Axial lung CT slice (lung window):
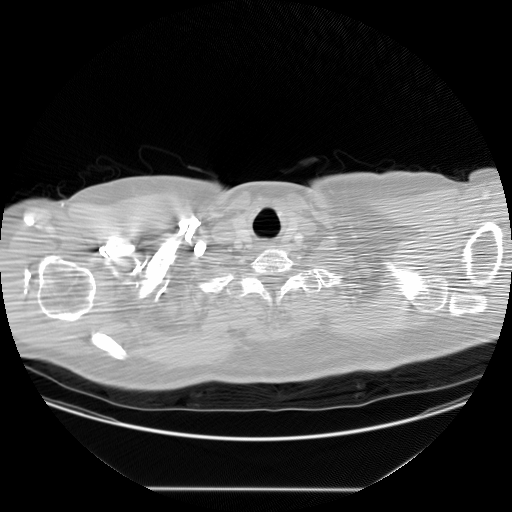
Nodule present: no